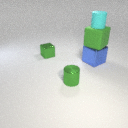
small green metal cube behind small green metal cylinder